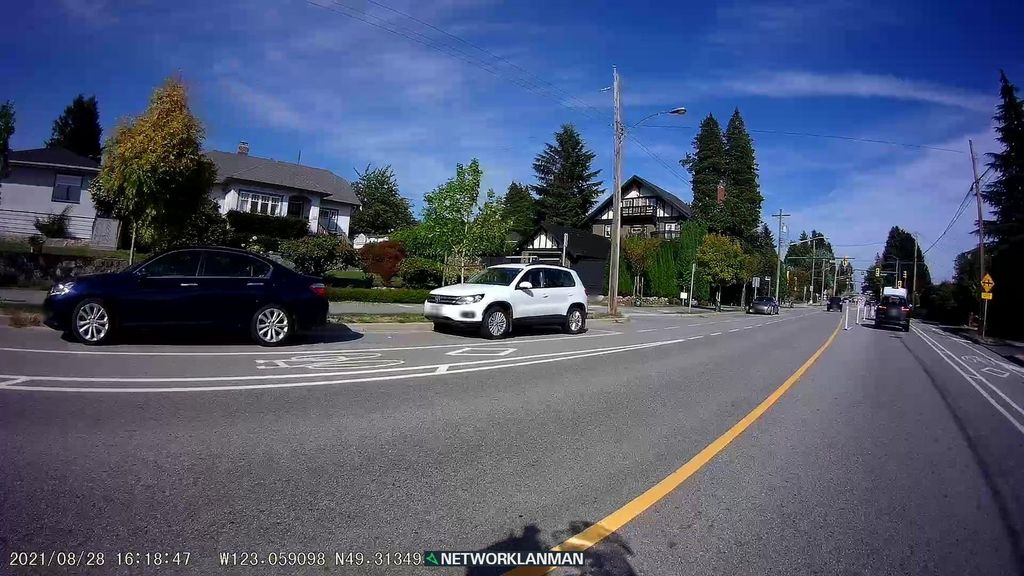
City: vancouver